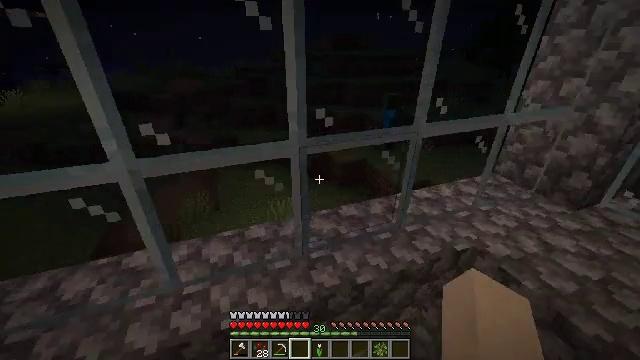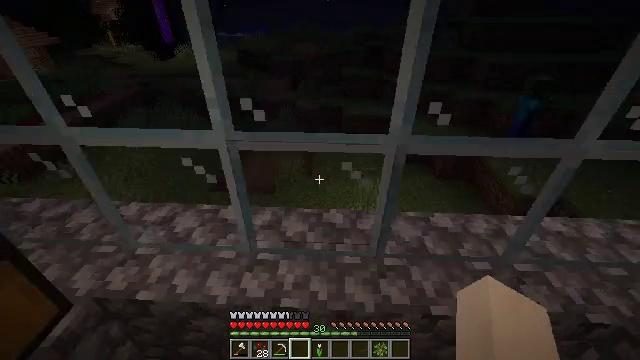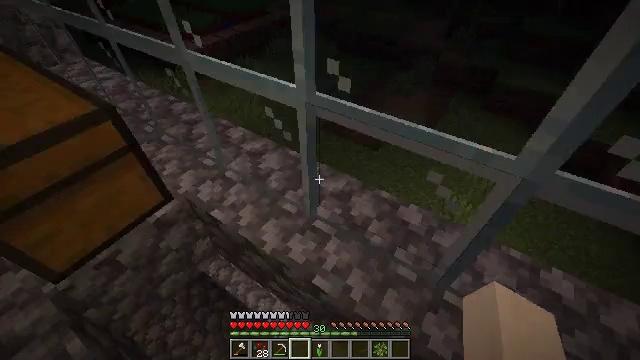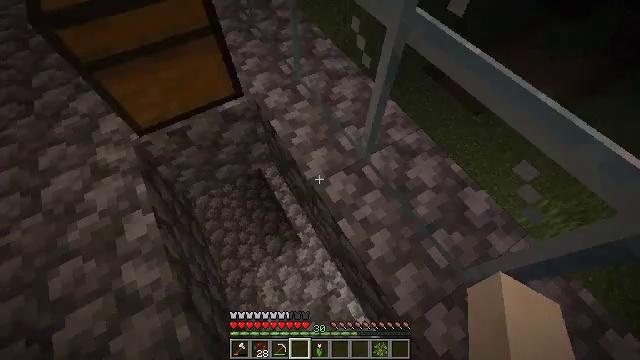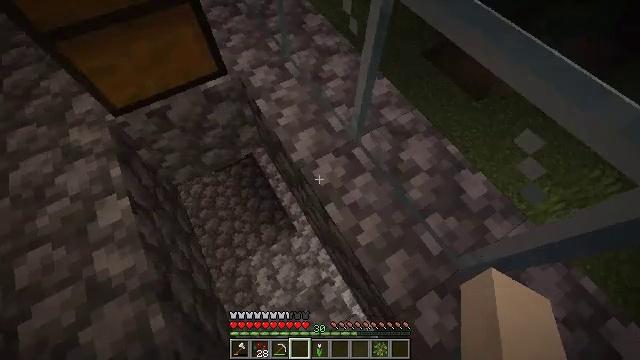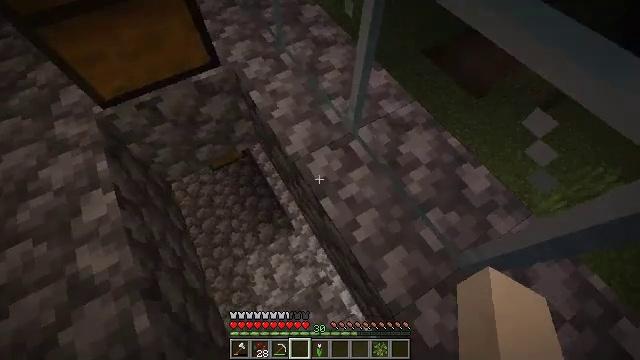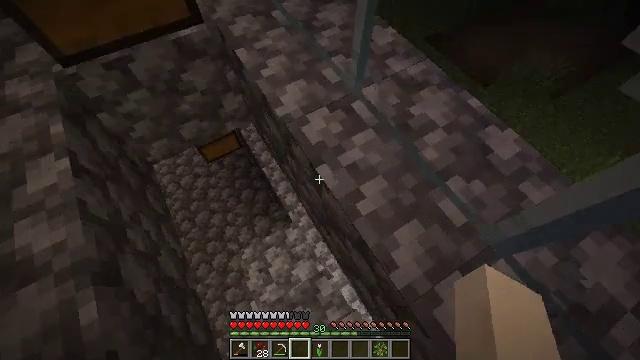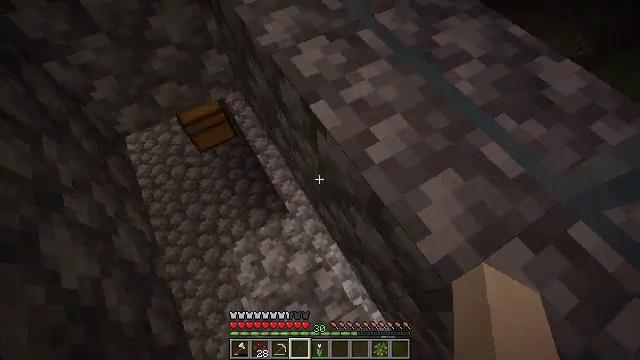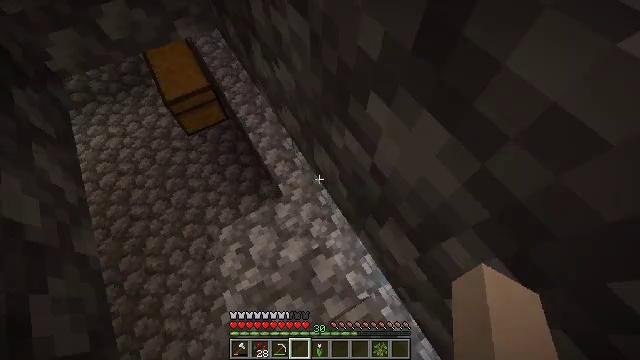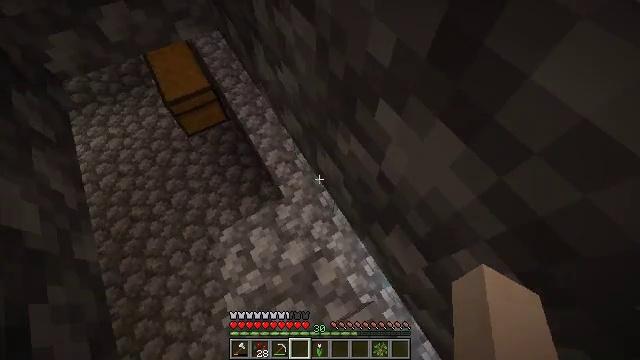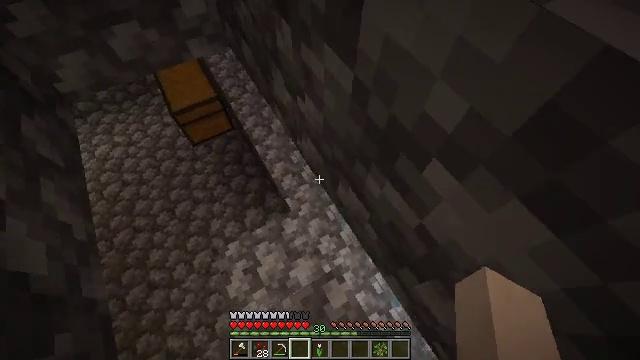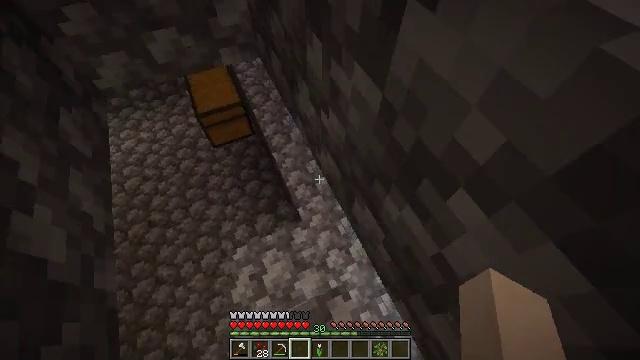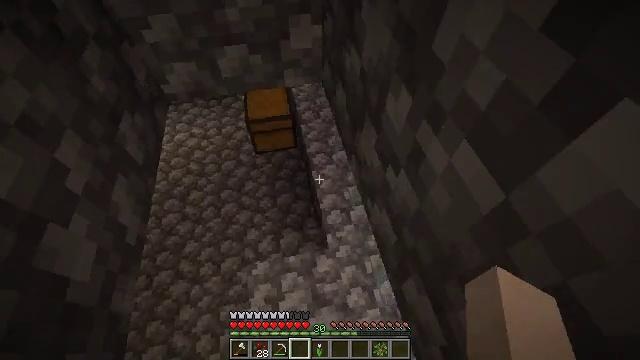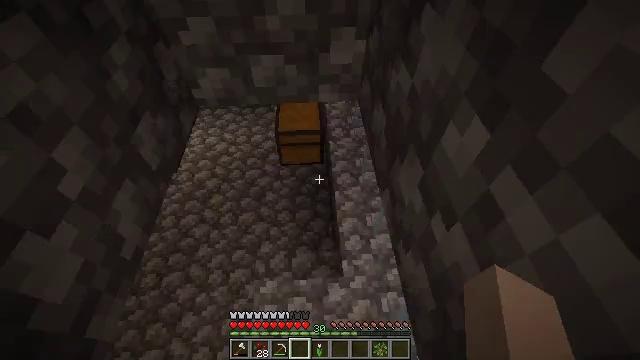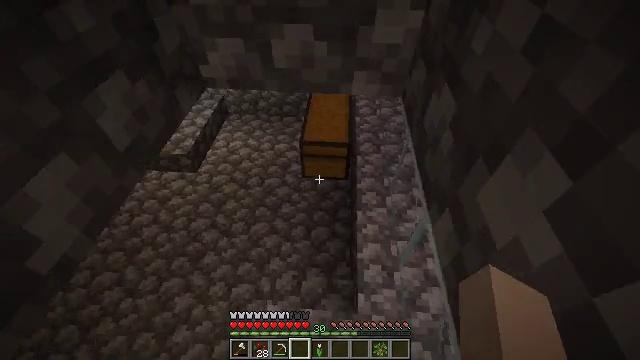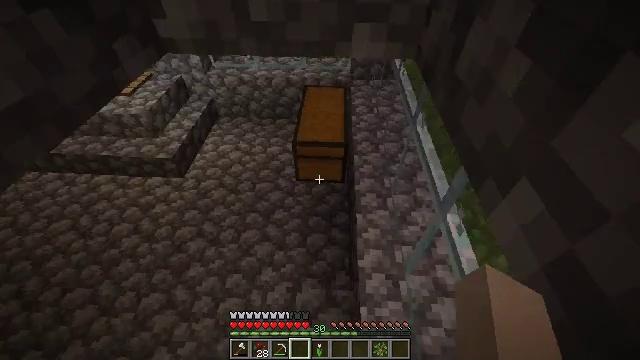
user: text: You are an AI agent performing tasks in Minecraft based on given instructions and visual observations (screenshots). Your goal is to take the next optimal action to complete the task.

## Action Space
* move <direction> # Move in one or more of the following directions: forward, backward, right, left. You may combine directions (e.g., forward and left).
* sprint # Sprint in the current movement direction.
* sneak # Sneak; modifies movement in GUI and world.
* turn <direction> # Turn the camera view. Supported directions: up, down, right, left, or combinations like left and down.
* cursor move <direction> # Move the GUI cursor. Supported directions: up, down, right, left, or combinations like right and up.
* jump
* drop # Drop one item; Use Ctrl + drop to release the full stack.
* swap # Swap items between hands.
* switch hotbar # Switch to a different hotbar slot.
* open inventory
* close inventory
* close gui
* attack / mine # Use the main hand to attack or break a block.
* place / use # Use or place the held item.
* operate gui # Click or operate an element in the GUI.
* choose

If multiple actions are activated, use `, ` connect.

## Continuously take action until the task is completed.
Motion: motion action
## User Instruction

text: Make a barrel from materials in the crafting table.
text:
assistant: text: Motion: move forward and move right, turn left and down
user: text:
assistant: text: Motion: move forward and move right, turn left and down
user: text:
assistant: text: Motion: move forward and move right, turn left and down
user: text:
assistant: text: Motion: move right, turn down
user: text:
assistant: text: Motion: move right
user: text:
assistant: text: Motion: no_op
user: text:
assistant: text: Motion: no_op
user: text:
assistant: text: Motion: no_op
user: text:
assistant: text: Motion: move forward
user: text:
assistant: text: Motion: move forward, turn up
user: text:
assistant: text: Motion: move forward, turn left and up
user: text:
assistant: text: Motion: move forward, turn left and up
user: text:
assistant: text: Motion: move forward, turn left and up
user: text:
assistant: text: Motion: move forward, turn left and up
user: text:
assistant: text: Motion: move forward, turn right and up
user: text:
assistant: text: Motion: move forward
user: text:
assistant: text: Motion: move forward
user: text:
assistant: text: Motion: move forward
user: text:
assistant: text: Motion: move forward
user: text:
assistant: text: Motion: move forward, turn left and up
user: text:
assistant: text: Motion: move forward, turn left and up
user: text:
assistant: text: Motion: move forward, turn left and up
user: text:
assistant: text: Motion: move forward, turn left and up
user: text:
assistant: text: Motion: turn left and up
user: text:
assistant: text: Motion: turn right
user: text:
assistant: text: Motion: no_op
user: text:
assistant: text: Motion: no_op
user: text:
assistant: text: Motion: move forward
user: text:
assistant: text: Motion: move forward, turn left
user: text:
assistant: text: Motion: move forward, turn left